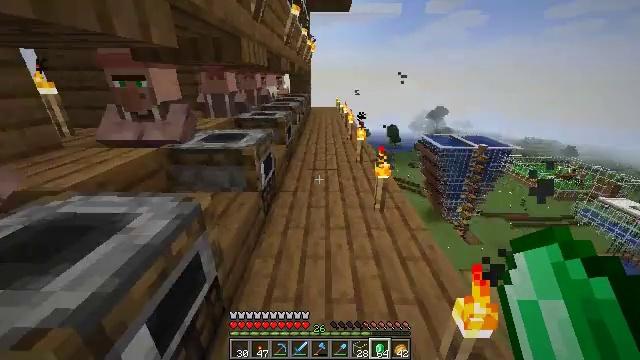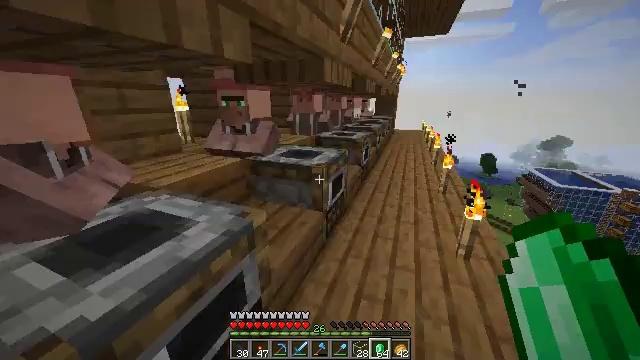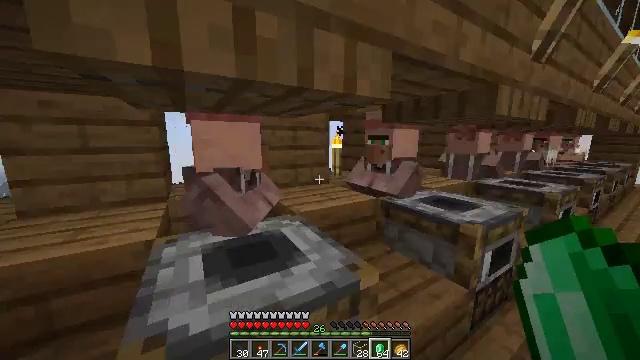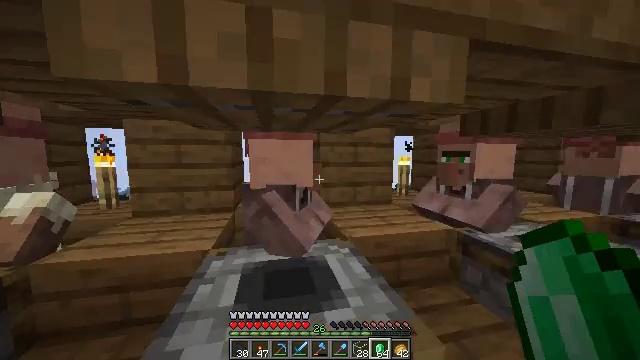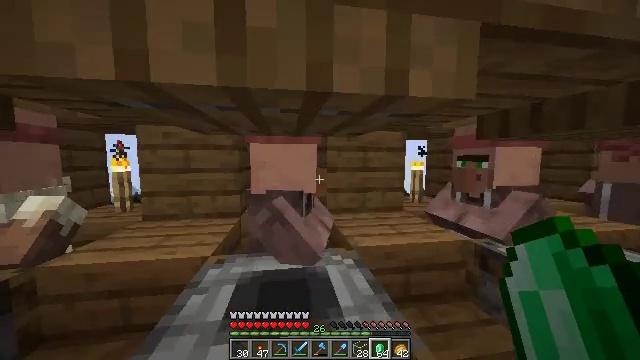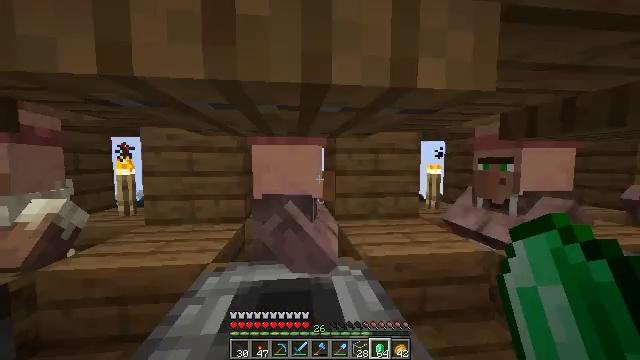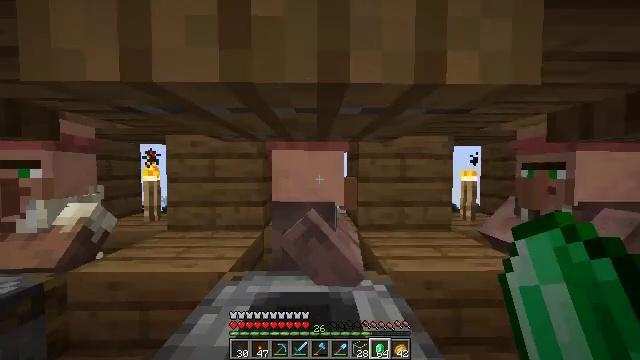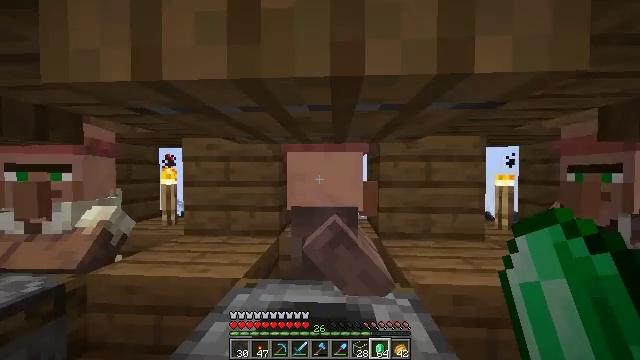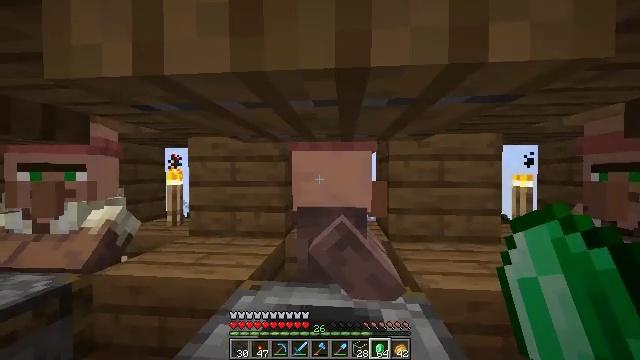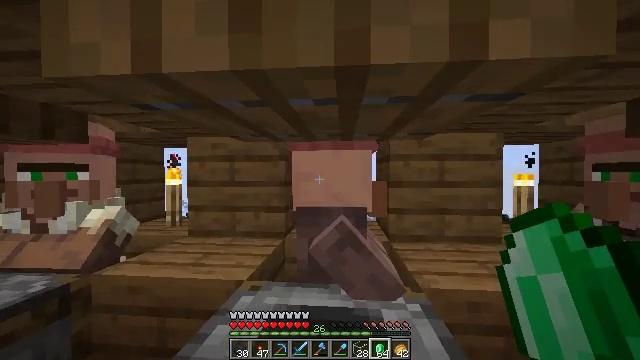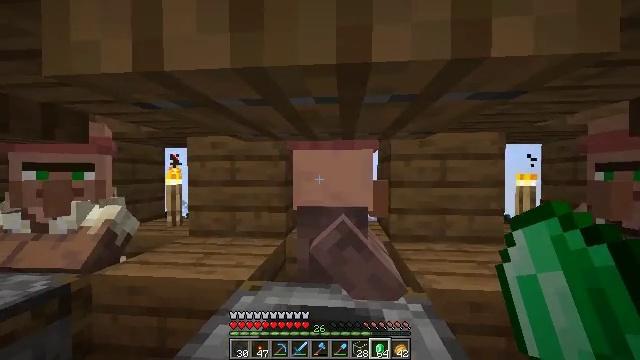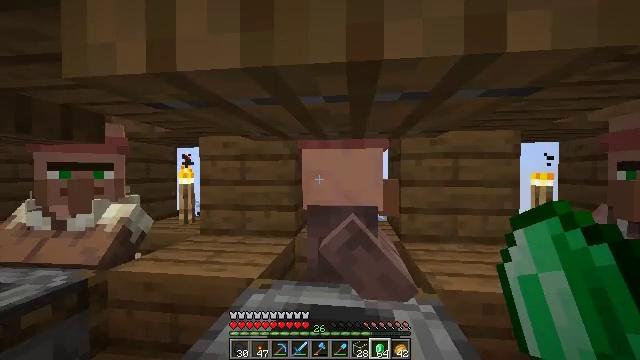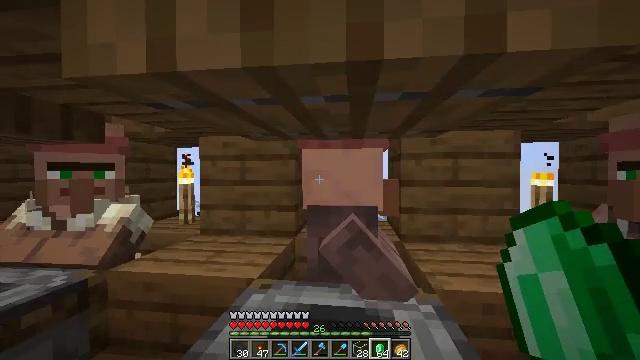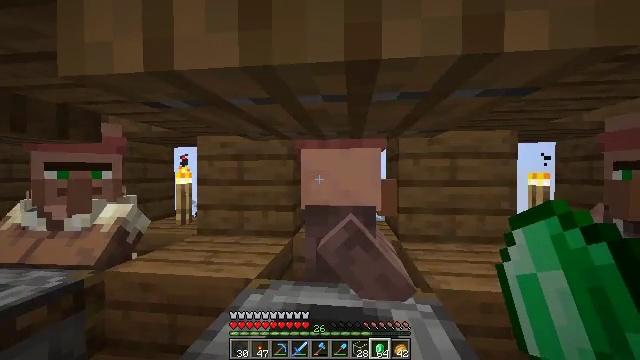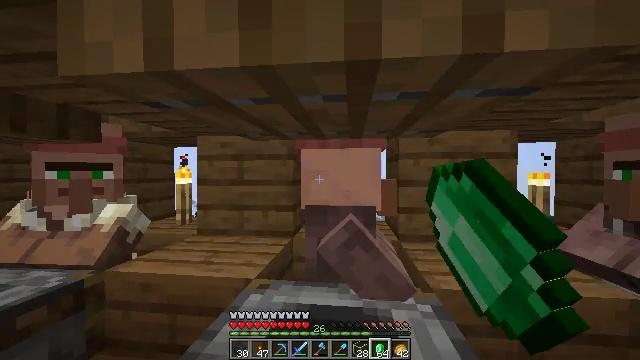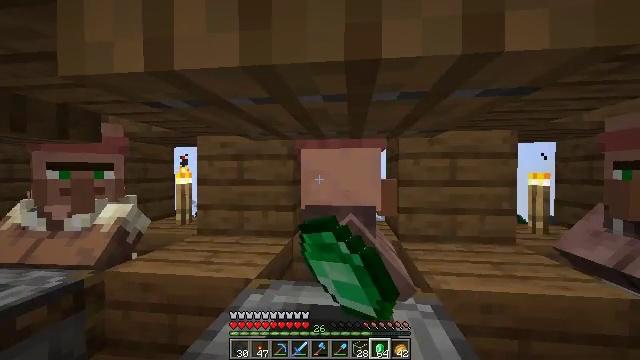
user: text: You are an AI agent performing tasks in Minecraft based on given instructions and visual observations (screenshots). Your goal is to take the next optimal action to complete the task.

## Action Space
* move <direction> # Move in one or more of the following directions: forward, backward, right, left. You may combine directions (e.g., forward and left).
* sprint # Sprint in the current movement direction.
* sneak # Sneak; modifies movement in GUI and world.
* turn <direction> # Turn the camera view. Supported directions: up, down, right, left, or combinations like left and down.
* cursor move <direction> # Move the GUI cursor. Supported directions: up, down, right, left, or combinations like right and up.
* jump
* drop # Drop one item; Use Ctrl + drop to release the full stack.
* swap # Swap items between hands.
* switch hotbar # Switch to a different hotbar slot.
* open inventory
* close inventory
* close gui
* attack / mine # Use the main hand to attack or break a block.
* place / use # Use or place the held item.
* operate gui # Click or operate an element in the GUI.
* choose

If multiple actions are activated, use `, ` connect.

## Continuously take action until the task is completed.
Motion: motion action
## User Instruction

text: Open a crafting table and make a rabbit stew.
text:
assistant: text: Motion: move forward, turn left and up
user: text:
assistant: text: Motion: move forward, turn left and up
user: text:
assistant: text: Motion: turn left and up
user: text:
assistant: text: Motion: turn left and up
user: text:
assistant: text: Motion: turn left and up
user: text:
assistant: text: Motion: turn left and up
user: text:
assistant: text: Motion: turn left and up
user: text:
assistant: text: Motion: turn left
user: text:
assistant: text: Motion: no_op
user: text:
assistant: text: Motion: no_op
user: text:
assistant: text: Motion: turn left
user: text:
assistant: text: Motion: no_op
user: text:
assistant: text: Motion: use / place
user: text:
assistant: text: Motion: use / place
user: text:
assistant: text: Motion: use / place
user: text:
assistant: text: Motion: no_op
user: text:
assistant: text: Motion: no_op
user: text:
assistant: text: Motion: open gui
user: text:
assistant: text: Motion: no_op
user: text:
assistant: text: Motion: no_op
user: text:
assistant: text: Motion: no_op
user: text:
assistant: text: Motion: no_op
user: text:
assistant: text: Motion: no_op
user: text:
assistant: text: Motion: no_op
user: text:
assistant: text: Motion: no_op
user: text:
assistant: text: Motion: no_op
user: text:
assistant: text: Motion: no_op
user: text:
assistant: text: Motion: no_op
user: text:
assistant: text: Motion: cursor move left
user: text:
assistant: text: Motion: cursor move left